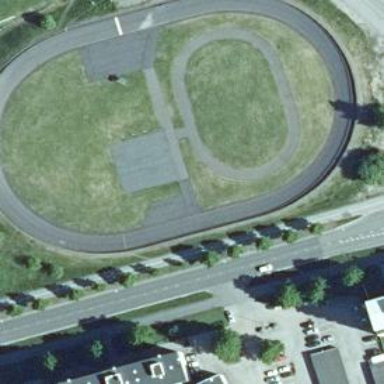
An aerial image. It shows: Cycling track for leisure land activities.